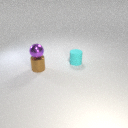
small cyan rubber cylinder behind small brown metal cylinder